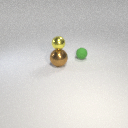
small green rubber sphere to the right of large brown metal sphere